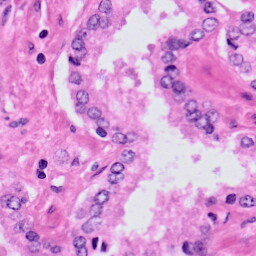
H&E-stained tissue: Prostate